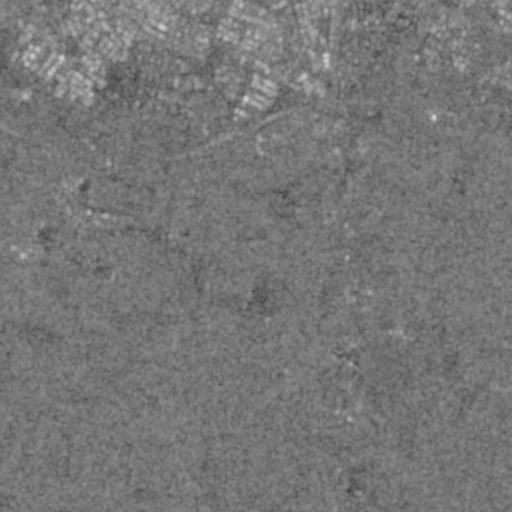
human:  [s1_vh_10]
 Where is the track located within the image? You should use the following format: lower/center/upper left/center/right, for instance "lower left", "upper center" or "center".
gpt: The track is located in the upper left of the image.
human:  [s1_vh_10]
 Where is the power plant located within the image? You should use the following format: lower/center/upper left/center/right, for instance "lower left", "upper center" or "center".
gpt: There is no power plant in the image.

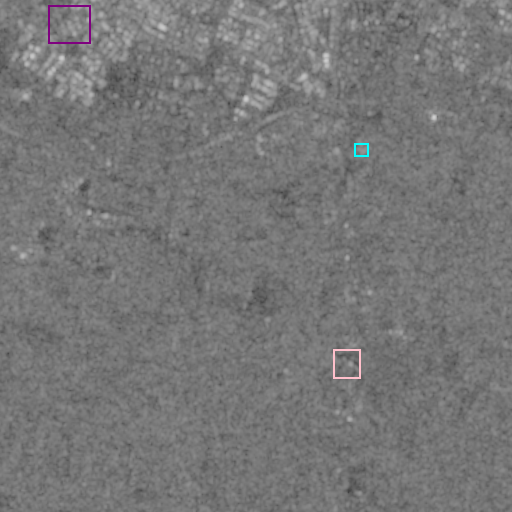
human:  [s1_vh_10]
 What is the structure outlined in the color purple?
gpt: The structure outlined in purple is a park.
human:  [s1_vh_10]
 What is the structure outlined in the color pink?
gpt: The structure outlined in pink is a parking lot.
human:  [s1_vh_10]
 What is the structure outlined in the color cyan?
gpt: The structure outlined in cyan is a power substation.
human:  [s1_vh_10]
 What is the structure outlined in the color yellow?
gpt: There is no yellow outline.